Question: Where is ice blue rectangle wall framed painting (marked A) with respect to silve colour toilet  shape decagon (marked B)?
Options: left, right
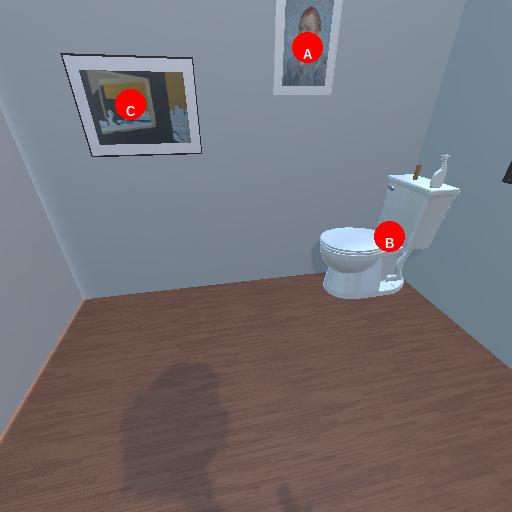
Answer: left